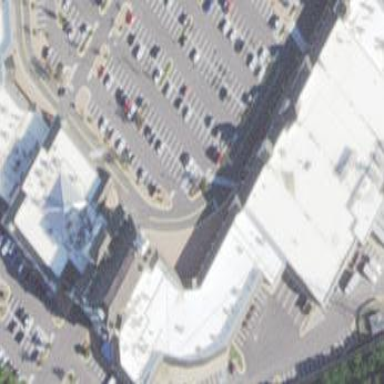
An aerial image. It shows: Retail building.